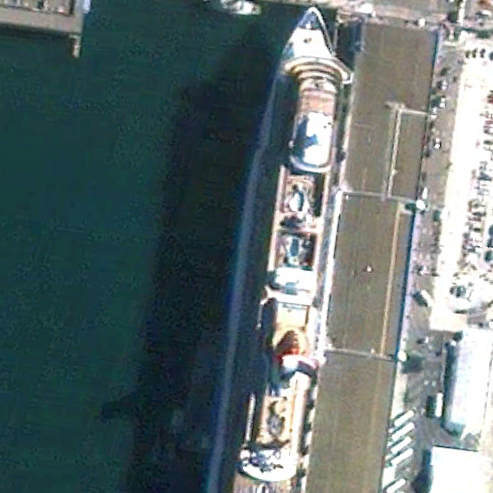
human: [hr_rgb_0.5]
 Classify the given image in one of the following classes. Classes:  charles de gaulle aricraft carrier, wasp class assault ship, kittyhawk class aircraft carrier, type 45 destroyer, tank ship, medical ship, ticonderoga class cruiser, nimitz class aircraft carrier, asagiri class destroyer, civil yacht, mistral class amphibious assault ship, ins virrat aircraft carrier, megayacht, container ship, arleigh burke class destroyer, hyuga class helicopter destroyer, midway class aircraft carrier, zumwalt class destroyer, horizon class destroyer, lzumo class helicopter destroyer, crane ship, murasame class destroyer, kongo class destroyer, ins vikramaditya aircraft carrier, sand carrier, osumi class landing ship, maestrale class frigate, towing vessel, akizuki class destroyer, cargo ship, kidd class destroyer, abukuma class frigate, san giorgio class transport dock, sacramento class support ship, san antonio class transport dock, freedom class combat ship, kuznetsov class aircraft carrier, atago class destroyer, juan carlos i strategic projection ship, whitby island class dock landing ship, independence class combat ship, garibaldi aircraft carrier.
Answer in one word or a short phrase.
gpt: Medical ship